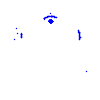
Particle: kaon